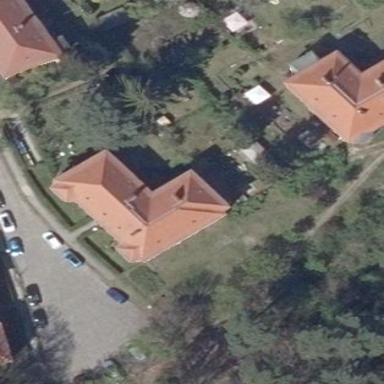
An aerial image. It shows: Historic apartment building with hipped roof made of red roof tiles.